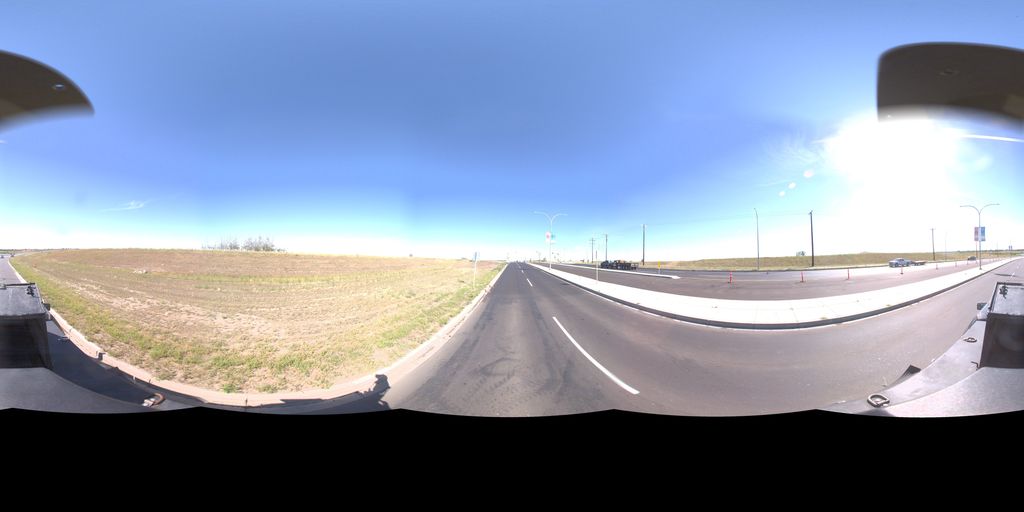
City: saskatoon